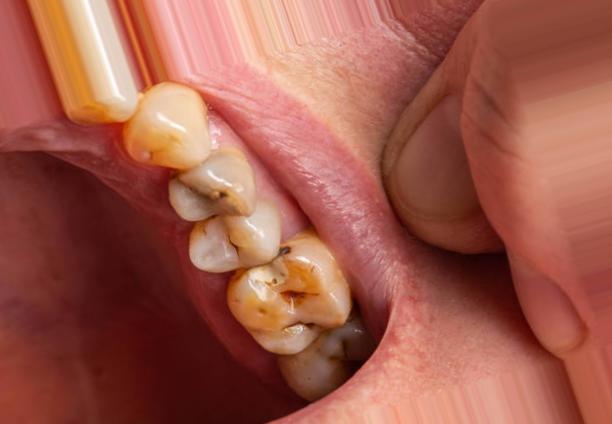
Condition: Caries